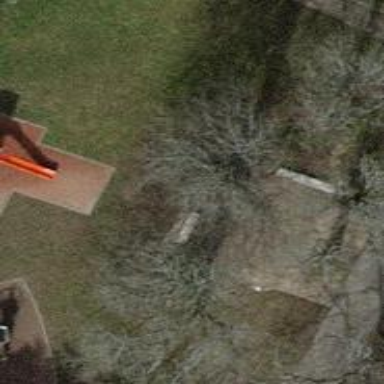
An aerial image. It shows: Evergreen needle-leaved tree.